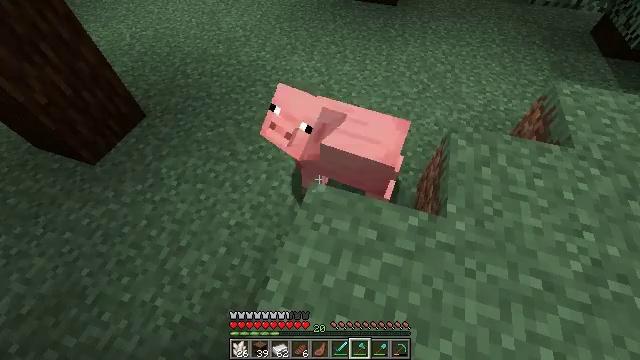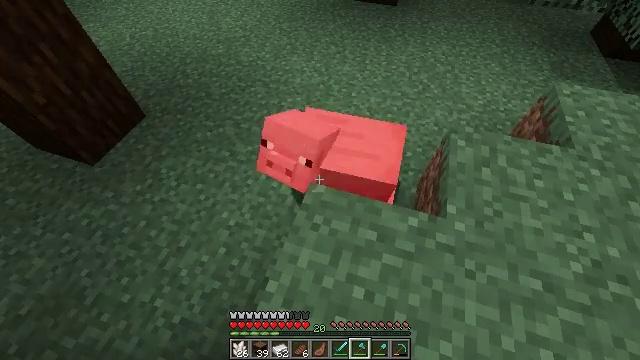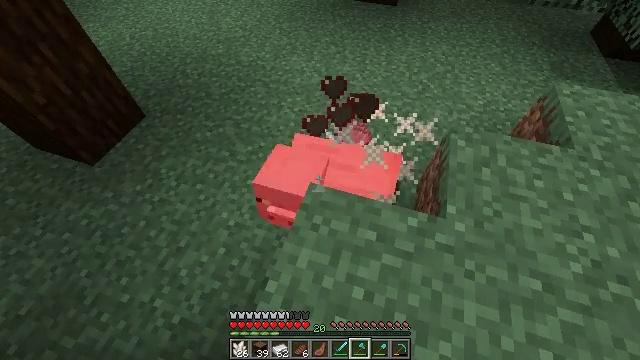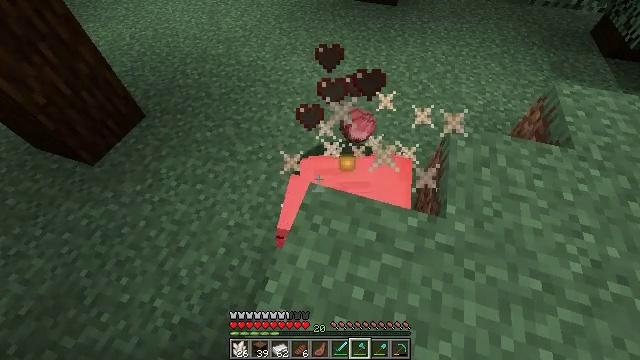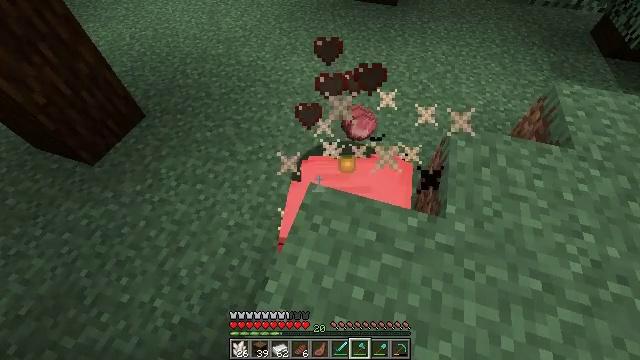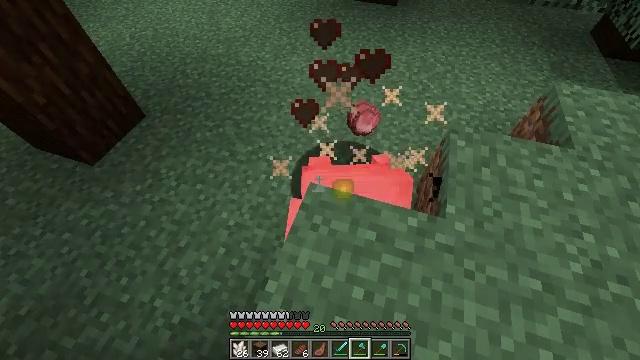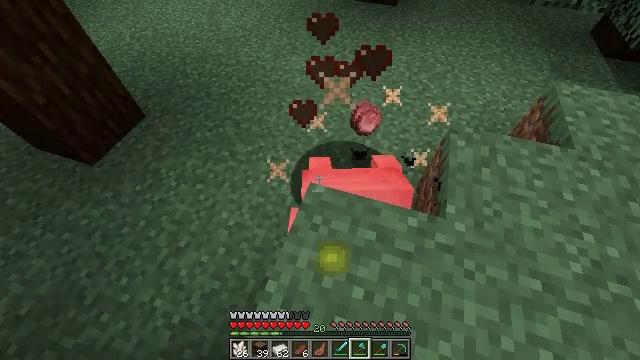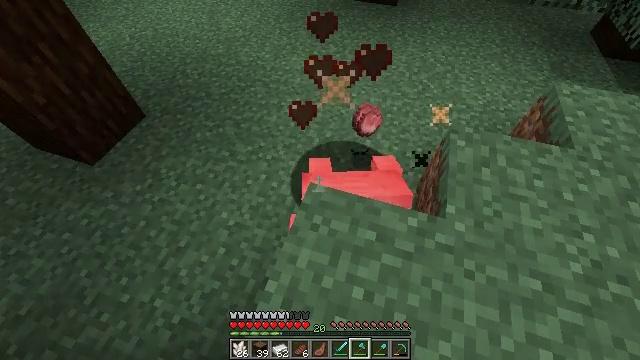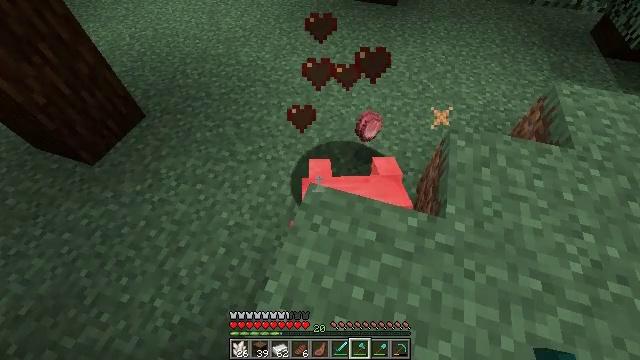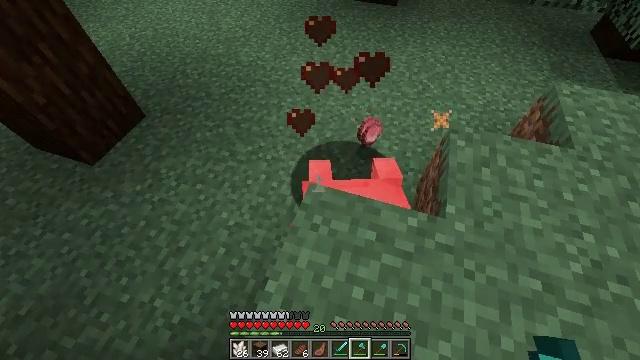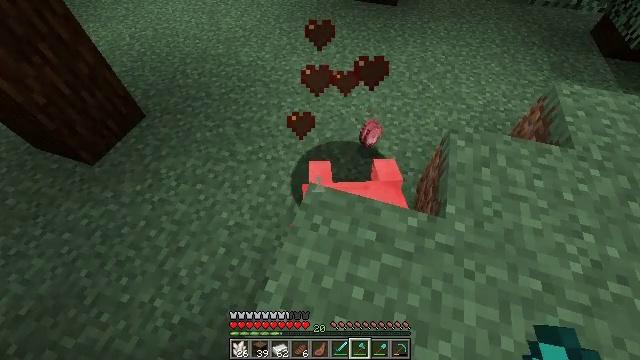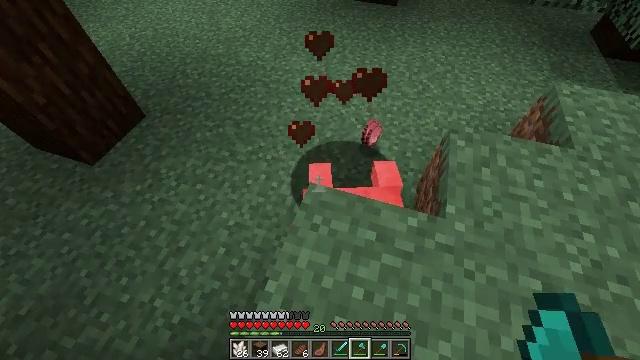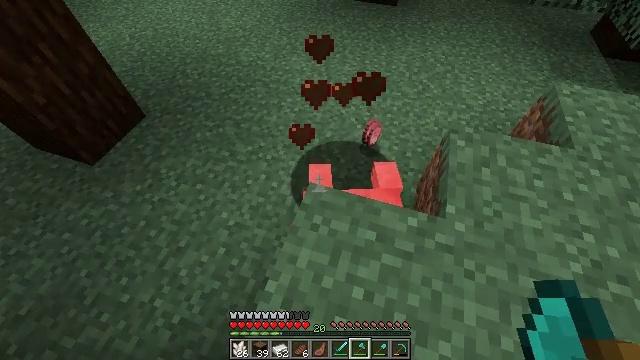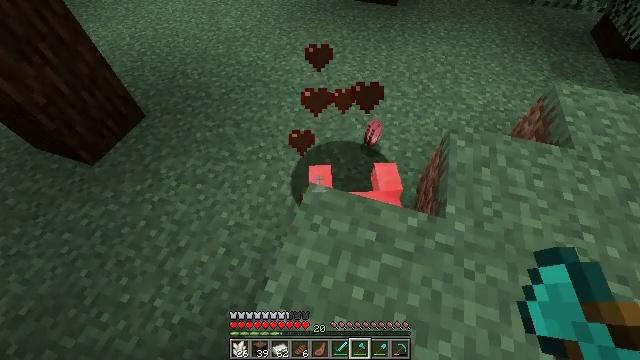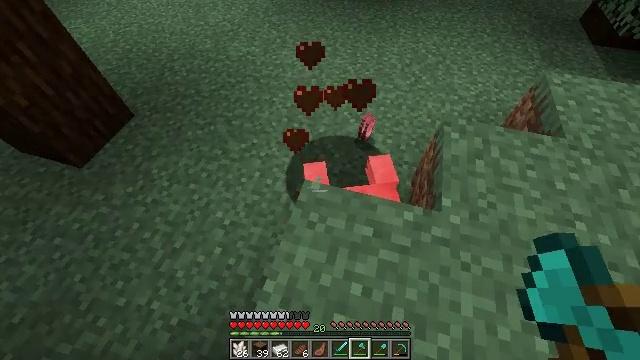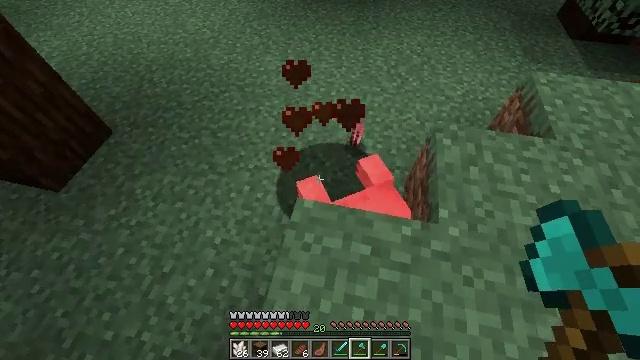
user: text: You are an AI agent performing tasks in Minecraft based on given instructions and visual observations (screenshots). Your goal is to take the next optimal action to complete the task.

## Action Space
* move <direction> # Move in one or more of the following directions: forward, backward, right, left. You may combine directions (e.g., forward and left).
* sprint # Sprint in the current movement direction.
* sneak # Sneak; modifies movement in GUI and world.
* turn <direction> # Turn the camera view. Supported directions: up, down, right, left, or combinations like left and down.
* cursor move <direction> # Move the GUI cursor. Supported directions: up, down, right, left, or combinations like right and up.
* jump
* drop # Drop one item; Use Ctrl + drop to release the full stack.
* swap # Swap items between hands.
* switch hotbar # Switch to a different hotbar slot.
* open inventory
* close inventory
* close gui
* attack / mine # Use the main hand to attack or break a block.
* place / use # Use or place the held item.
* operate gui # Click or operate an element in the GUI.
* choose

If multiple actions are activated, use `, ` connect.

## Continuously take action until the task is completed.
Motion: motion action
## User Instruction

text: Collect sugar cane near water sources.
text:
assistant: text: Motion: no_op
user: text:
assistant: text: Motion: no_op
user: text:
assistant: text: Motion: no_op
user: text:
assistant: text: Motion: no_op
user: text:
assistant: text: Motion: no_op
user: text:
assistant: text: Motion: no_op
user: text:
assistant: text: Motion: no_op
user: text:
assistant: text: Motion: no_op
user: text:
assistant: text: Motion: no_op
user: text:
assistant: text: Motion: no_op
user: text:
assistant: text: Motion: no_op
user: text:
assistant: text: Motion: no_op
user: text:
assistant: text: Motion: no_op
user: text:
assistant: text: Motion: move forward, turn right and down
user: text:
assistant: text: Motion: move forward, turn right
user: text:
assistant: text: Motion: move forward
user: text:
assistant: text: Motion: move forward, turn right
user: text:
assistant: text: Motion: move forward, turn right
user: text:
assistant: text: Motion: move forward, turn right
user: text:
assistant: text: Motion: move forward, turn right
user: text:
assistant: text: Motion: move forward
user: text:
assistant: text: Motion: move forward
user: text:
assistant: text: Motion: move forward
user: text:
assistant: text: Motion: move forward
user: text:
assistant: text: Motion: move forward
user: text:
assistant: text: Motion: move forward
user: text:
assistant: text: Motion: no_op
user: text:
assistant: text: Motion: no_op
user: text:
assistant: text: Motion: turn left
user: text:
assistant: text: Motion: turn left